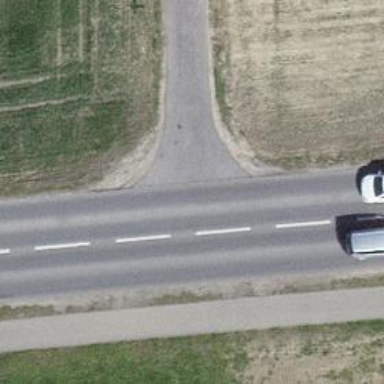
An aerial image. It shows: There is primary highway with cycle track on the left side.